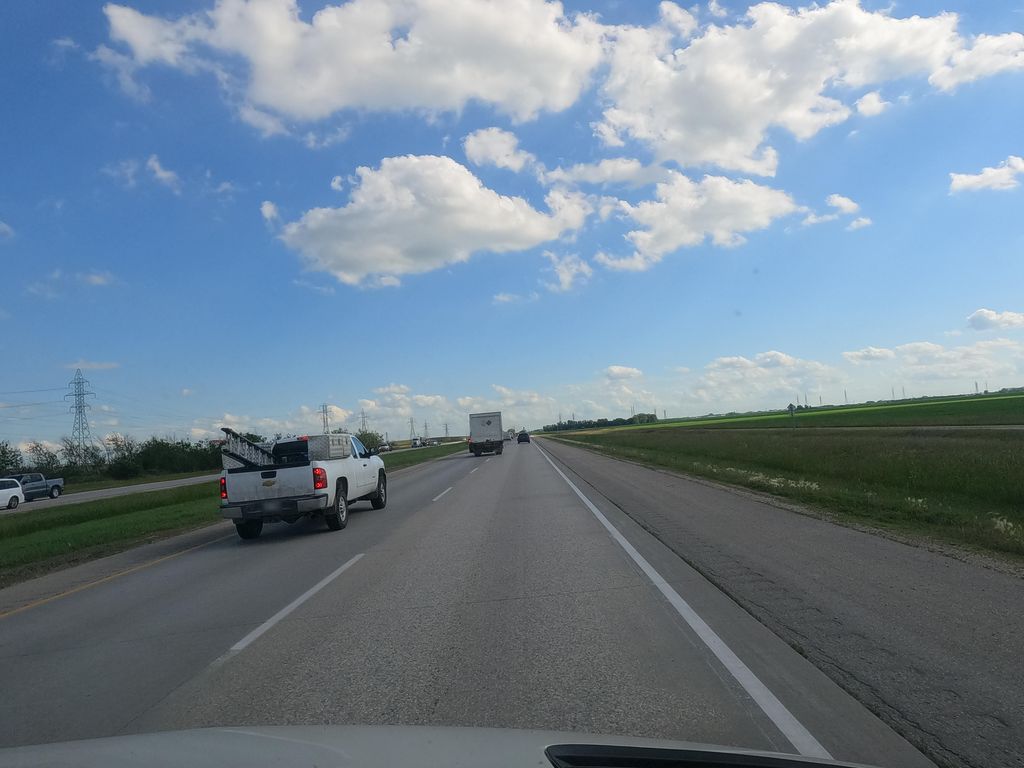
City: winnipeg